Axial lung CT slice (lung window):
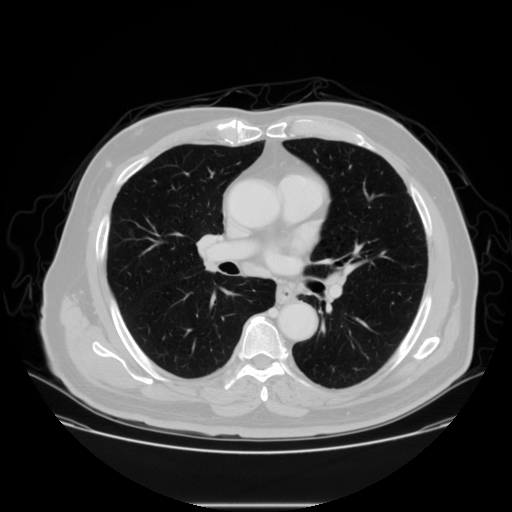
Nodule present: no